Interaction volume radius: 5 \u00c5
Interaction volume height: 15 \u00c5
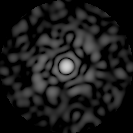
Disorder parameter: 0.8413